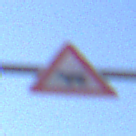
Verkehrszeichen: ViehtriebRechts
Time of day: SunriseSunset
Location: Outdoor (Urban)
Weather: PartlyCloudy
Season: NotSpecified
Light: Natural